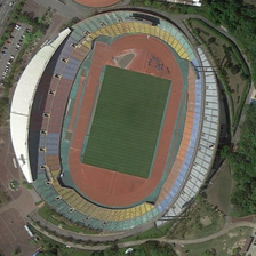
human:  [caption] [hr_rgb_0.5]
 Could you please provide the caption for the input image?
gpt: The red and green stadium is surrounded by a variety of spectators stands

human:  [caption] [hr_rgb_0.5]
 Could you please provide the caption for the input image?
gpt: Stadium Green and Red is surrounded by a variety of spectator stands

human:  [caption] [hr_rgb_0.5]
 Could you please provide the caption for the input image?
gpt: The red and green stadium is surrounded by a variety of viewing booths

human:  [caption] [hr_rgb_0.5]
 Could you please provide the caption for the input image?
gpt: Red and green amphitheaters

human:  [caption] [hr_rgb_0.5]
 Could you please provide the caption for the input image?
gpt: The red and green stadium is surrounded by stands